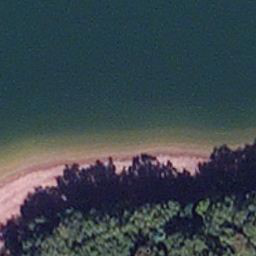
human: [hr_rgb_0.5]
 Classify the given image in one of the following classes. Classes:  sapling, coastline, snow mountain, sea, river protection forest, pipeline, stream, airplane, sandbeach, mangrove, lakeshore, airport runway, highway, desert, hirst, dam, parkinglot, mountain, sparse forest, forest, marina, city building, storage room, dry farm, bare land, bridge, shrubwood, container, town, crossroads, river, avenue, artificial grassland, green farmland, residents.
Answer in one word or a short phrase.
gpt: lakeshore